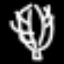
Label: leaf